Aerial crown-view tile of a tropical tree (Barro Colorado Island, Panama), acquired 20250715:
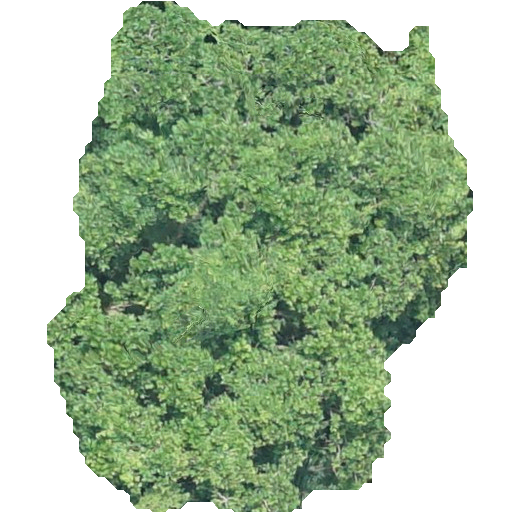
Species: Anacardium excelsum
GBIF accepted scientific name: Anacardium excelsum
Crown area: 227.067 m²